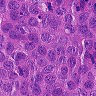
Metastatic tissue present: yes